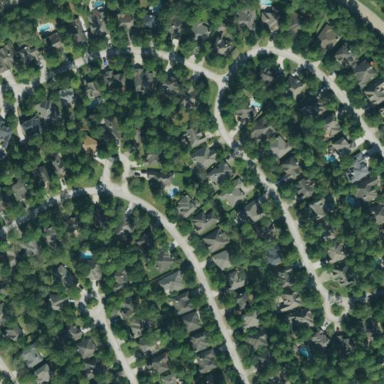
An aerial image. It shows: Residential neighbourhood.